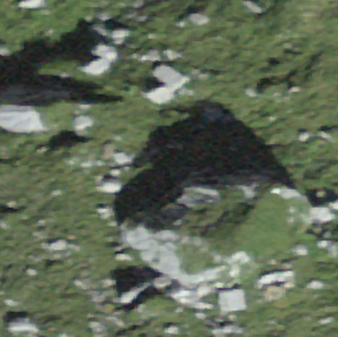
Label: bouldering_area